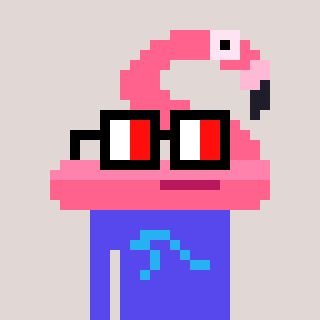
a pixel art character with square glasses with black frames and red eyes, a flamingo-shaped head and a computerblue-colored body on a warm background